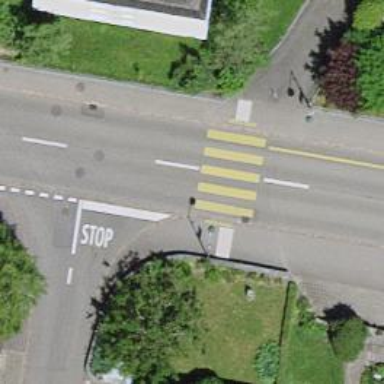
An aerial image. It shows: Uncontrolled zebra crossing on the road.